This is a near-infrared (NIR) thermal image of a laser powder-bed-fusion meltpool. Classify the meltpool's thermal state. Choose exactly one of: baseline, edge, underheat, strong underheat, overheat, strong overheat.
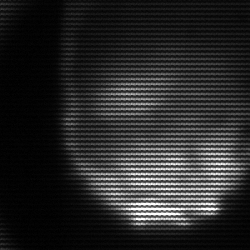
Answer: edge